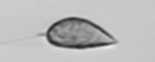
Label: Prorocentrum_triestinum